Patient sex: F
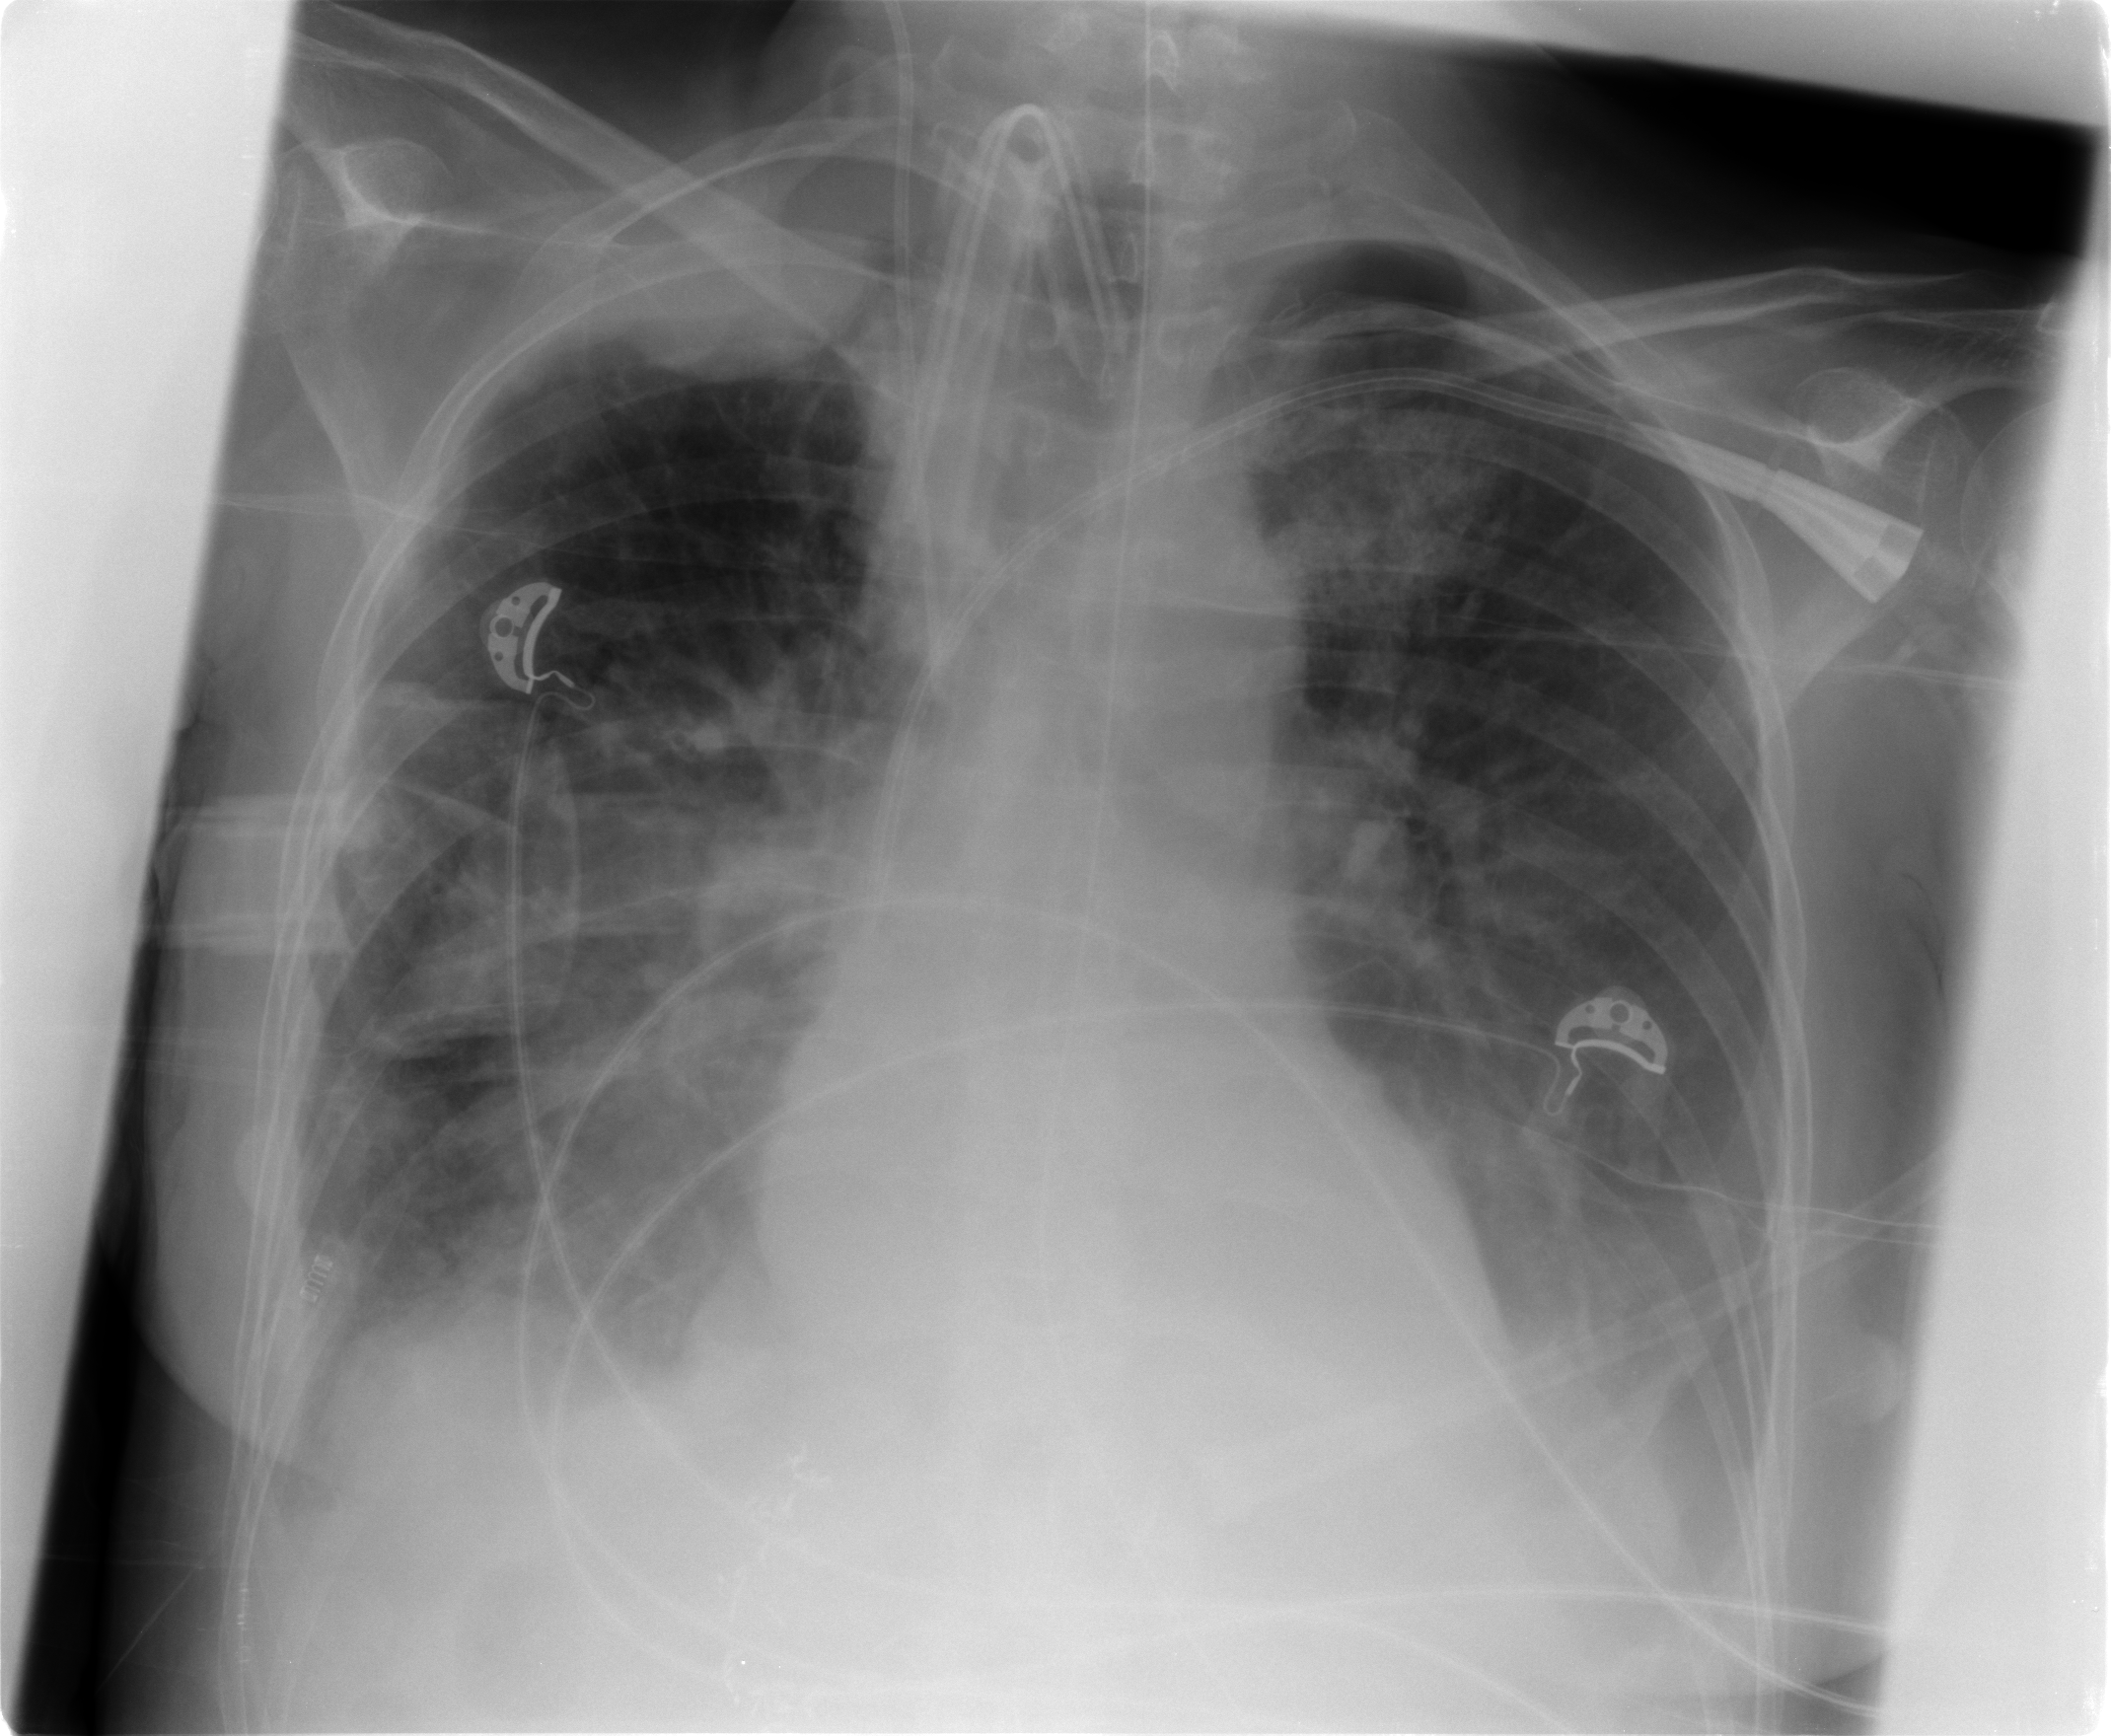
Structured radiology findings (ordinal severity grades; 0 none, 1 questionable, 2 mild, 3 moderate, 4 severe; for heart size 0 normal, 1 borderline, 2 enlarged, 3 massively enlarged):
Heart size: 0
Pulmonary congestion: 2
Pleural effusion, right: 2
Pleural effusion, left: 2
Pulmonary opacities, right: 2
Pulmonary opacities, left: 2
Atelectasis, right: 2
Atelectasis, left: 2